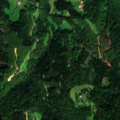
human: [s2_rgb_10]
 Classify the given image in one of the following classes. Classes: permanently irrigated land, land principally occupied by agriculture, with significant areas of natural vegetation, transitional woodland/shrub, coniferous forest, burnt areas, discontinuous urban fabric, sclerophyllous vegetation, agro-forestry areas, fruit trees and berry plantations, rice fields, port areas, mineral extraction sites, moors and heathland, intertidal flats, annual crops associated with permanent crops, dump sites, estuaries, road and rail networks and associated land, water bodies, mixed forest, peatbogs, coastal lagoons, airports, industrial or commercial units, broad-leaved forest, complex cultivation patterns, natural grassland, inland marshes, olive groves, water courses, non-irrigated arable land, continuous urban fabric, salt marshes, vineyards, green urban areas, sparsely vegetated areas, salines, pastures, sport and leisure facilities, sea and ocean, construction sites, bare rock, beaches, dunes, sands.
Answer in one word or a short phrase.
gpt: broad-leaved forest, coniferous forest, mixed forest